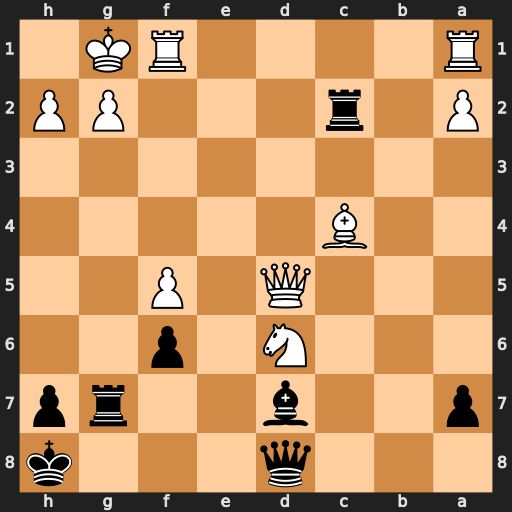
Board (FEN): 3q3k/p2b2rp/3N1p2/3Q1P2/2B5/8/P1r3PP/R4RK1
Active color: b
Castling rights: -
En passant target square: -
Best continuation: Qb6+ Kh1 Bc6 Nf7+ Rxf7